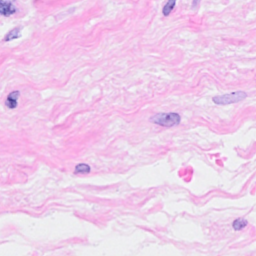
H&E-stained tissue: Breast